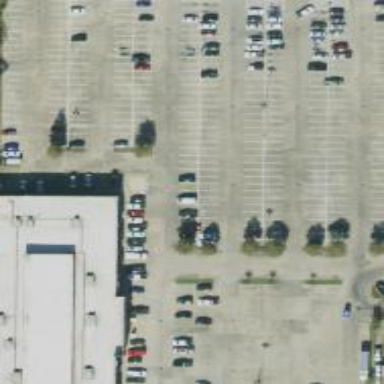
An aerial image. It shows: Parking space.